Brain MRI, t2w sequence, axial 2D slice.
Patient: age 33, sex F, weight 78 kg, height 1.78 m
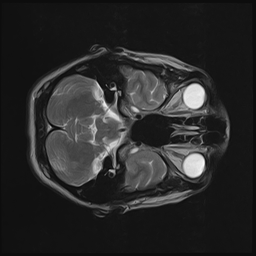